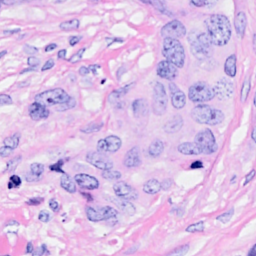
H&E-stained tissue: Breast